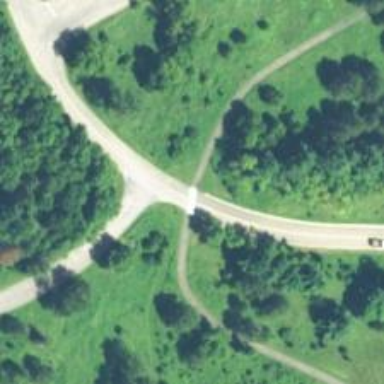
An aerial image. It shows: Marked crossing on asphalt cycleway road.